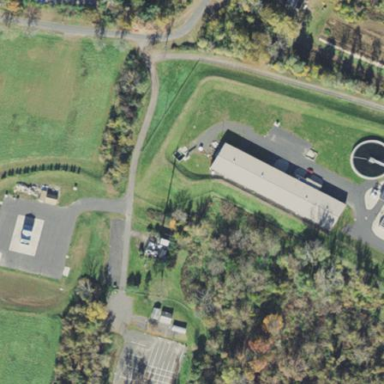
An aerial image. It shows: Wastewater plant.